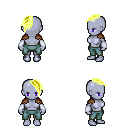
a pixel art fantasy rpg character, female body template, dark elf, purple skin, leather shoulder armor, teal pants, gold long mohawk hairstyle, white cloth bracers, four views (front, back, left, right), 2x2 character sprite sheet, small pixel art, hard edges, no anti-aliasing